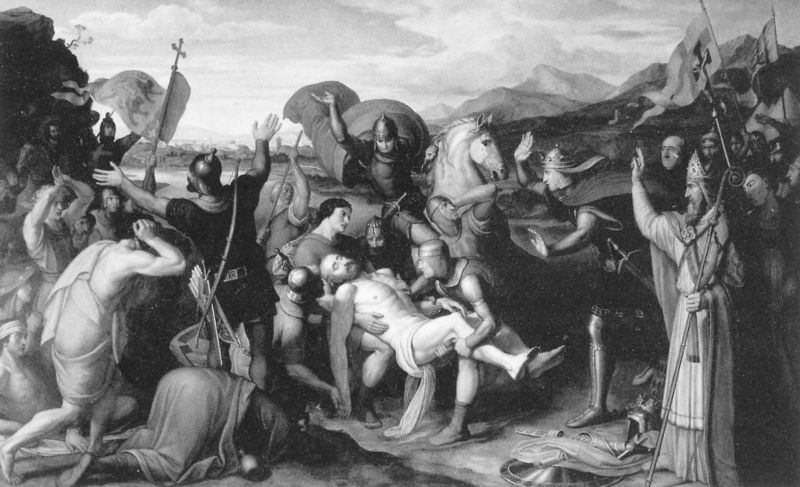
Titel: Friedrich Barbarossas Tod (Kupferstich von Hermann walde nach dem Karton Julius Schnorr von Carolsfelds)
Künstler: Julius Schnorr von Carolsfeld
Institution: Leipzig, Museum der bildenden Künste
Schlagwörter: himmel, kampf, kämpfer, tot, land, bauern, pferd, reiter, bogen, fahnen, fahne, schlacht, bischof, soldaten, schild, kreuz, schwert, gemetzel, tote, helm, ritter, rüstung, jesus, sterben, kreuzzug, mitra, trauern, köcher, pfeil, grablegung, klagen